Question: I'm trying to display all top 1 product on the collection on one page. but I know how to do that.
I share upload three screenshots I want them to display on one page. Any tips?

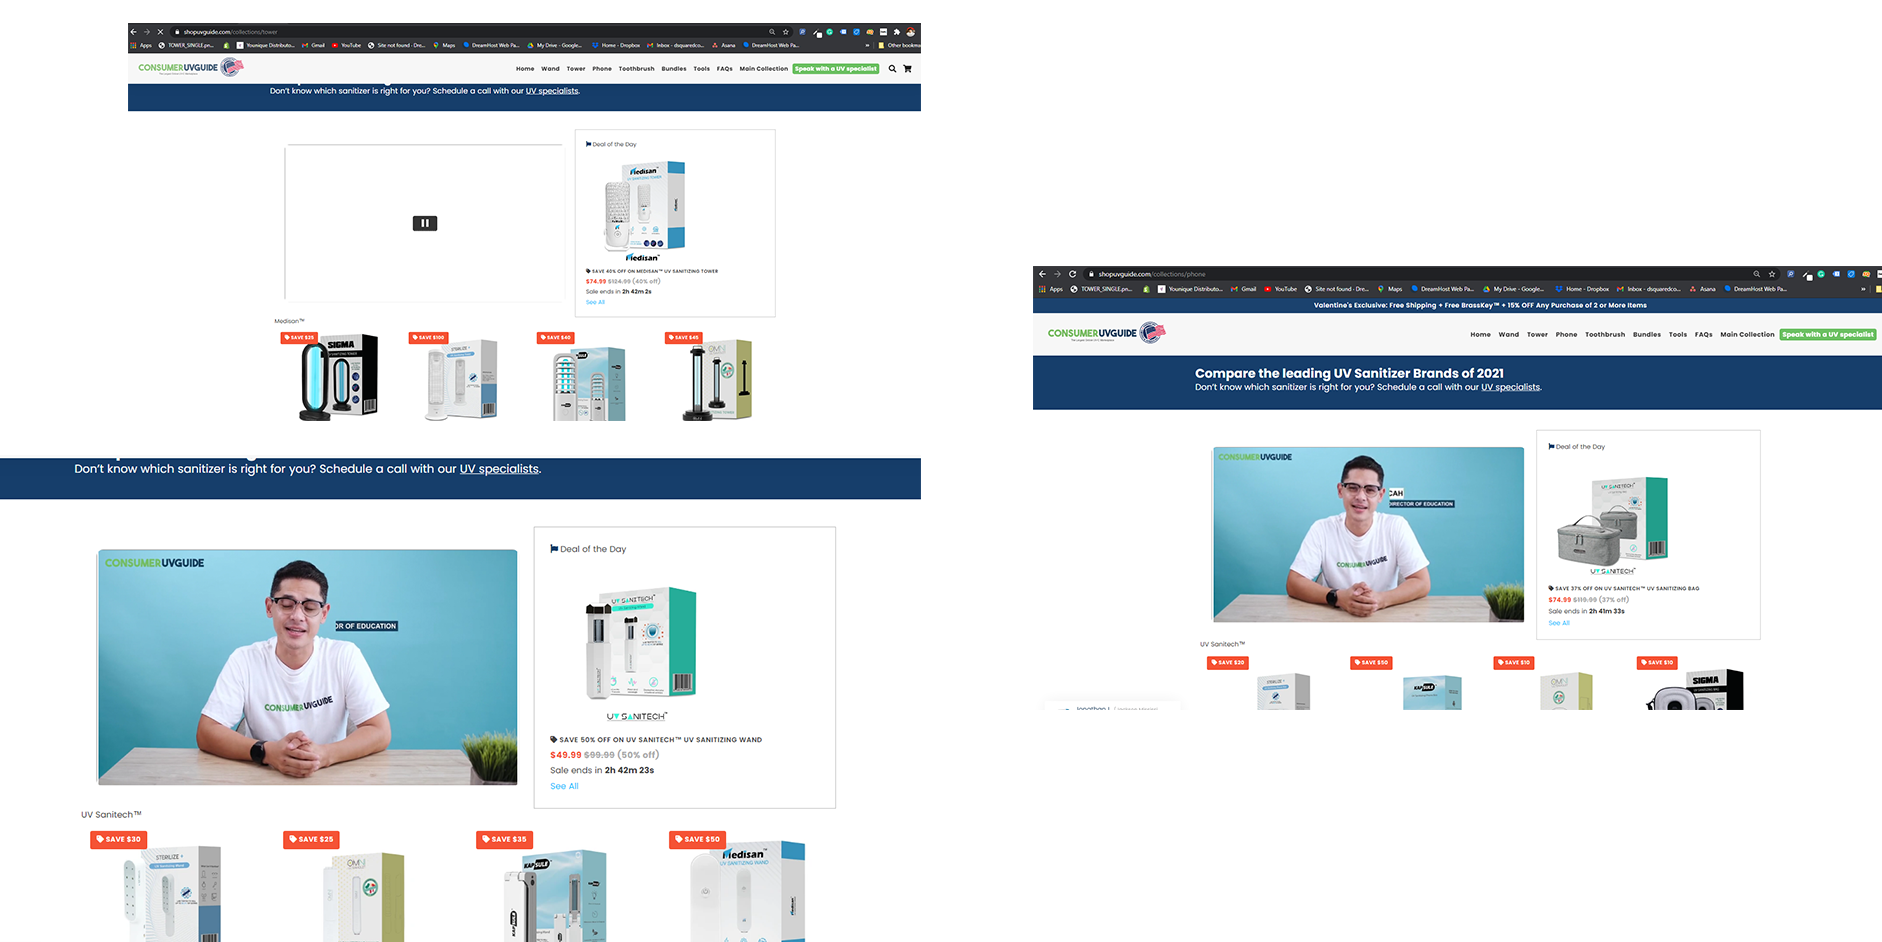
Answer: There are a lot of ways to do this.
1 way. Start by creating a new collection with a condition, select 'product type' is equal to 'top 1'. In the product you want to appear in that collection, add 'top 1' to the type.
1. {% for collection in collections %}
{% for product in collection.products %}
{% if forloop.index == 1%}
{% comment %}display product{% endcomment %}
{% endif %}
{% endfor %} {% endfor %}
The above code will select first product on every collections in the shop. To control which to appear as first, go to the collection and select the sort orders.